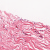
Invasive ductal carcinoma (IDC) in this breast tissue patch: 0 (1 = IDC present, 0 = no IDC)